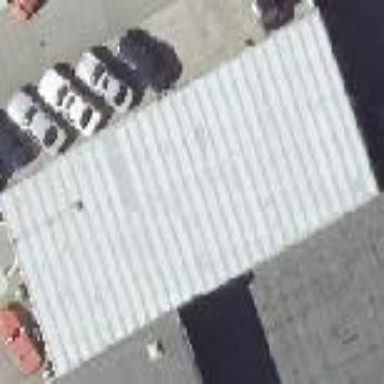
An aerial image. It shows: Commercial building.